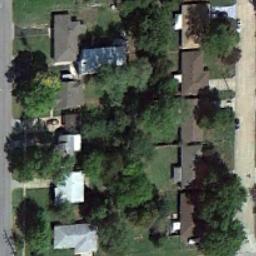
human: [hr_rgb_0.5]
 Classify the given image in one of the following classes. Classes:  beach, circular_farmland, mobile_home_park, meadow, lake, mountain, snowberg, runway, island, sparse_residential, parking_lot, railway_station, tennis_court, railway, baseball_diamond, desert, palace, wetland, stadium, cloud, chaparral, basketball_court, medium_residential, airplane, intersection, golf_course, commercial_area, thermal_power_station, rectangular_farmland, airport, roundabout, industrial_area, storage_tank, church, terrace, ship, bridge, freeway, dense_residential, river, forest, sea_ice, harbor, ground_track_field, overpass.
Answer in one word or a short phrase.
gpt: medium_residential